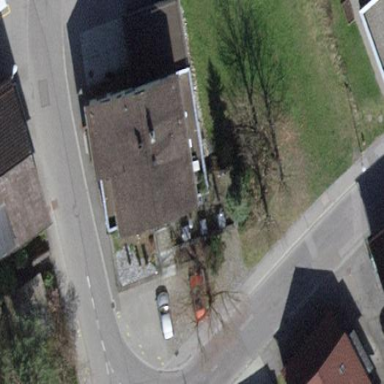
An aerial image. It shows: Restaurant in building.